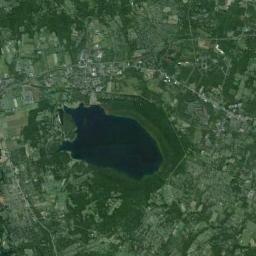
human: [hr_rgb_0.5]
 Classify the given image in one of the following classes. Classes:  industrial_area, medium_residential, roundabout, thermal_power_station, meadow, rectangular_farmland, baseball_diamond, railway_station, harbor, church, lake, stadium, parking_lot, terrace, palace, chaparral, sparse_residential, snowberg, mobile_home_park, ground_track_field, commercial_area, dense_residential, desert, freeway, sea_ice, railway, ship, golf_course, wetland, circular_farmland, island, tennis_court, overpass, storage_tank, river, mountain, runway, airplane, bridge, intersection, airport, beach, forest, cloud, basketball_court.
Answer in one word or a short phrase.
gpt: lake